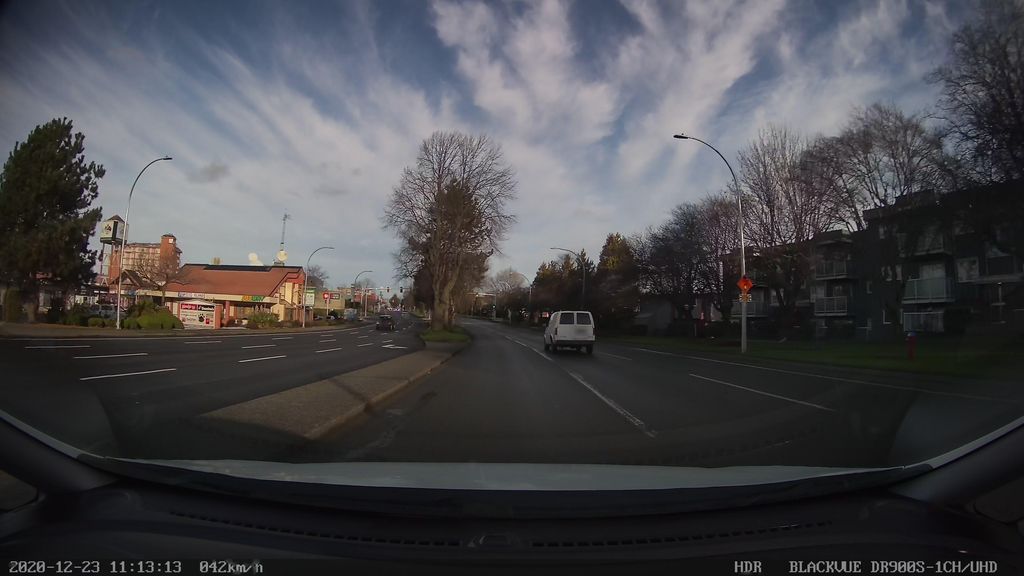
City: victoria